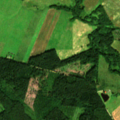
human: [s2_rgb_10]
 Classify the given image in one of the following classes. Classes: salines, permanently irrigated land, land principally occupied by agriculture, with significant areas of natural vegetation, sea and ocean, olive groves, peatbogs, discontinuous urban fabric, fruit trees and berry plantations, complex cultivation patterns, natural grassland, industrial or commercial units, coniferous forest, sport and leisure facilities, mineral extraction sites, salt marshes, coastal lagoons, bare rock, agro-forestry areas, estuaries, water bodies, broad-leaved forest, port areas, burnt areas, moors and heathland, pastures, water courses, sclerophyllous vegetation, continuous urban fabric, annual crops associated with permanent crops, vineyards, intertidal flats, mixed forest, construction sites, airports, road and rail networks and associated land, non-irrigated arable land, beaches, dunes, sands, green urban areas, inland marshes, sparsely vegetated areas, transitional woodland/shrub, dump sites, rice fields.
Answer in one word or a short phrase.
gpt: non-irrigated arable land, land principally occupied by agriculture, with significant areas of natural vegetation, coniferous forest, mixed forest, transitional woodland/shrub